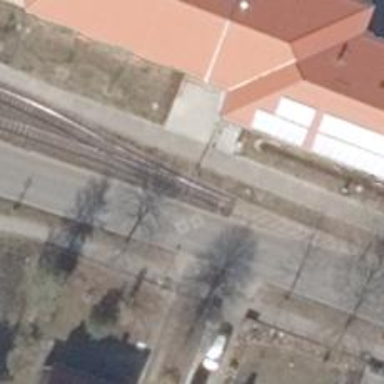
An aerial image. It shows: Tram railway siding with electrified contact line.